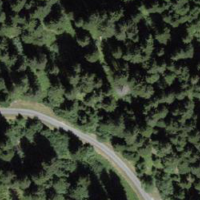
EUNIS habitat code: 43
Species observed at this site:
Gymnadenia conopsea